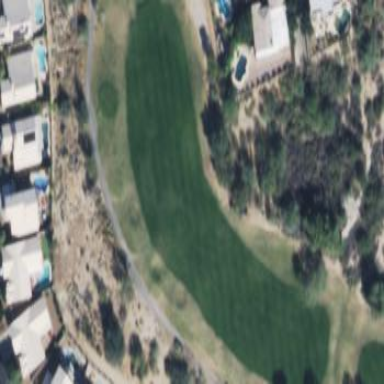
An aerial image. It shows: Golf fairway surrounded by grass.